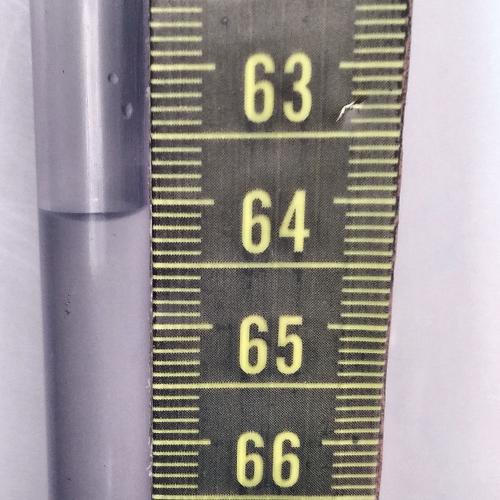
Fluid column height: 64.1 cm